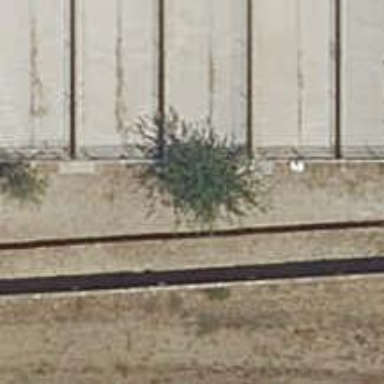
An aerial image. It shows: Chain link fence is in the scene.